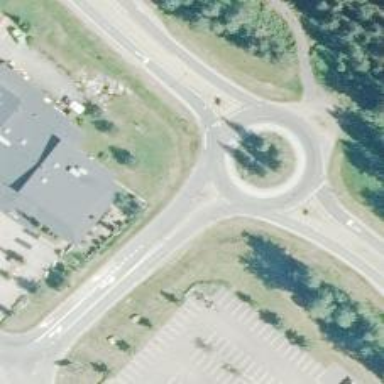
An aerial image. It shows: Secondary road with asphalt surface leading to roundabout.